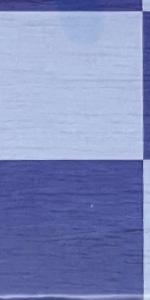
Label: Empty